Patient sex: M
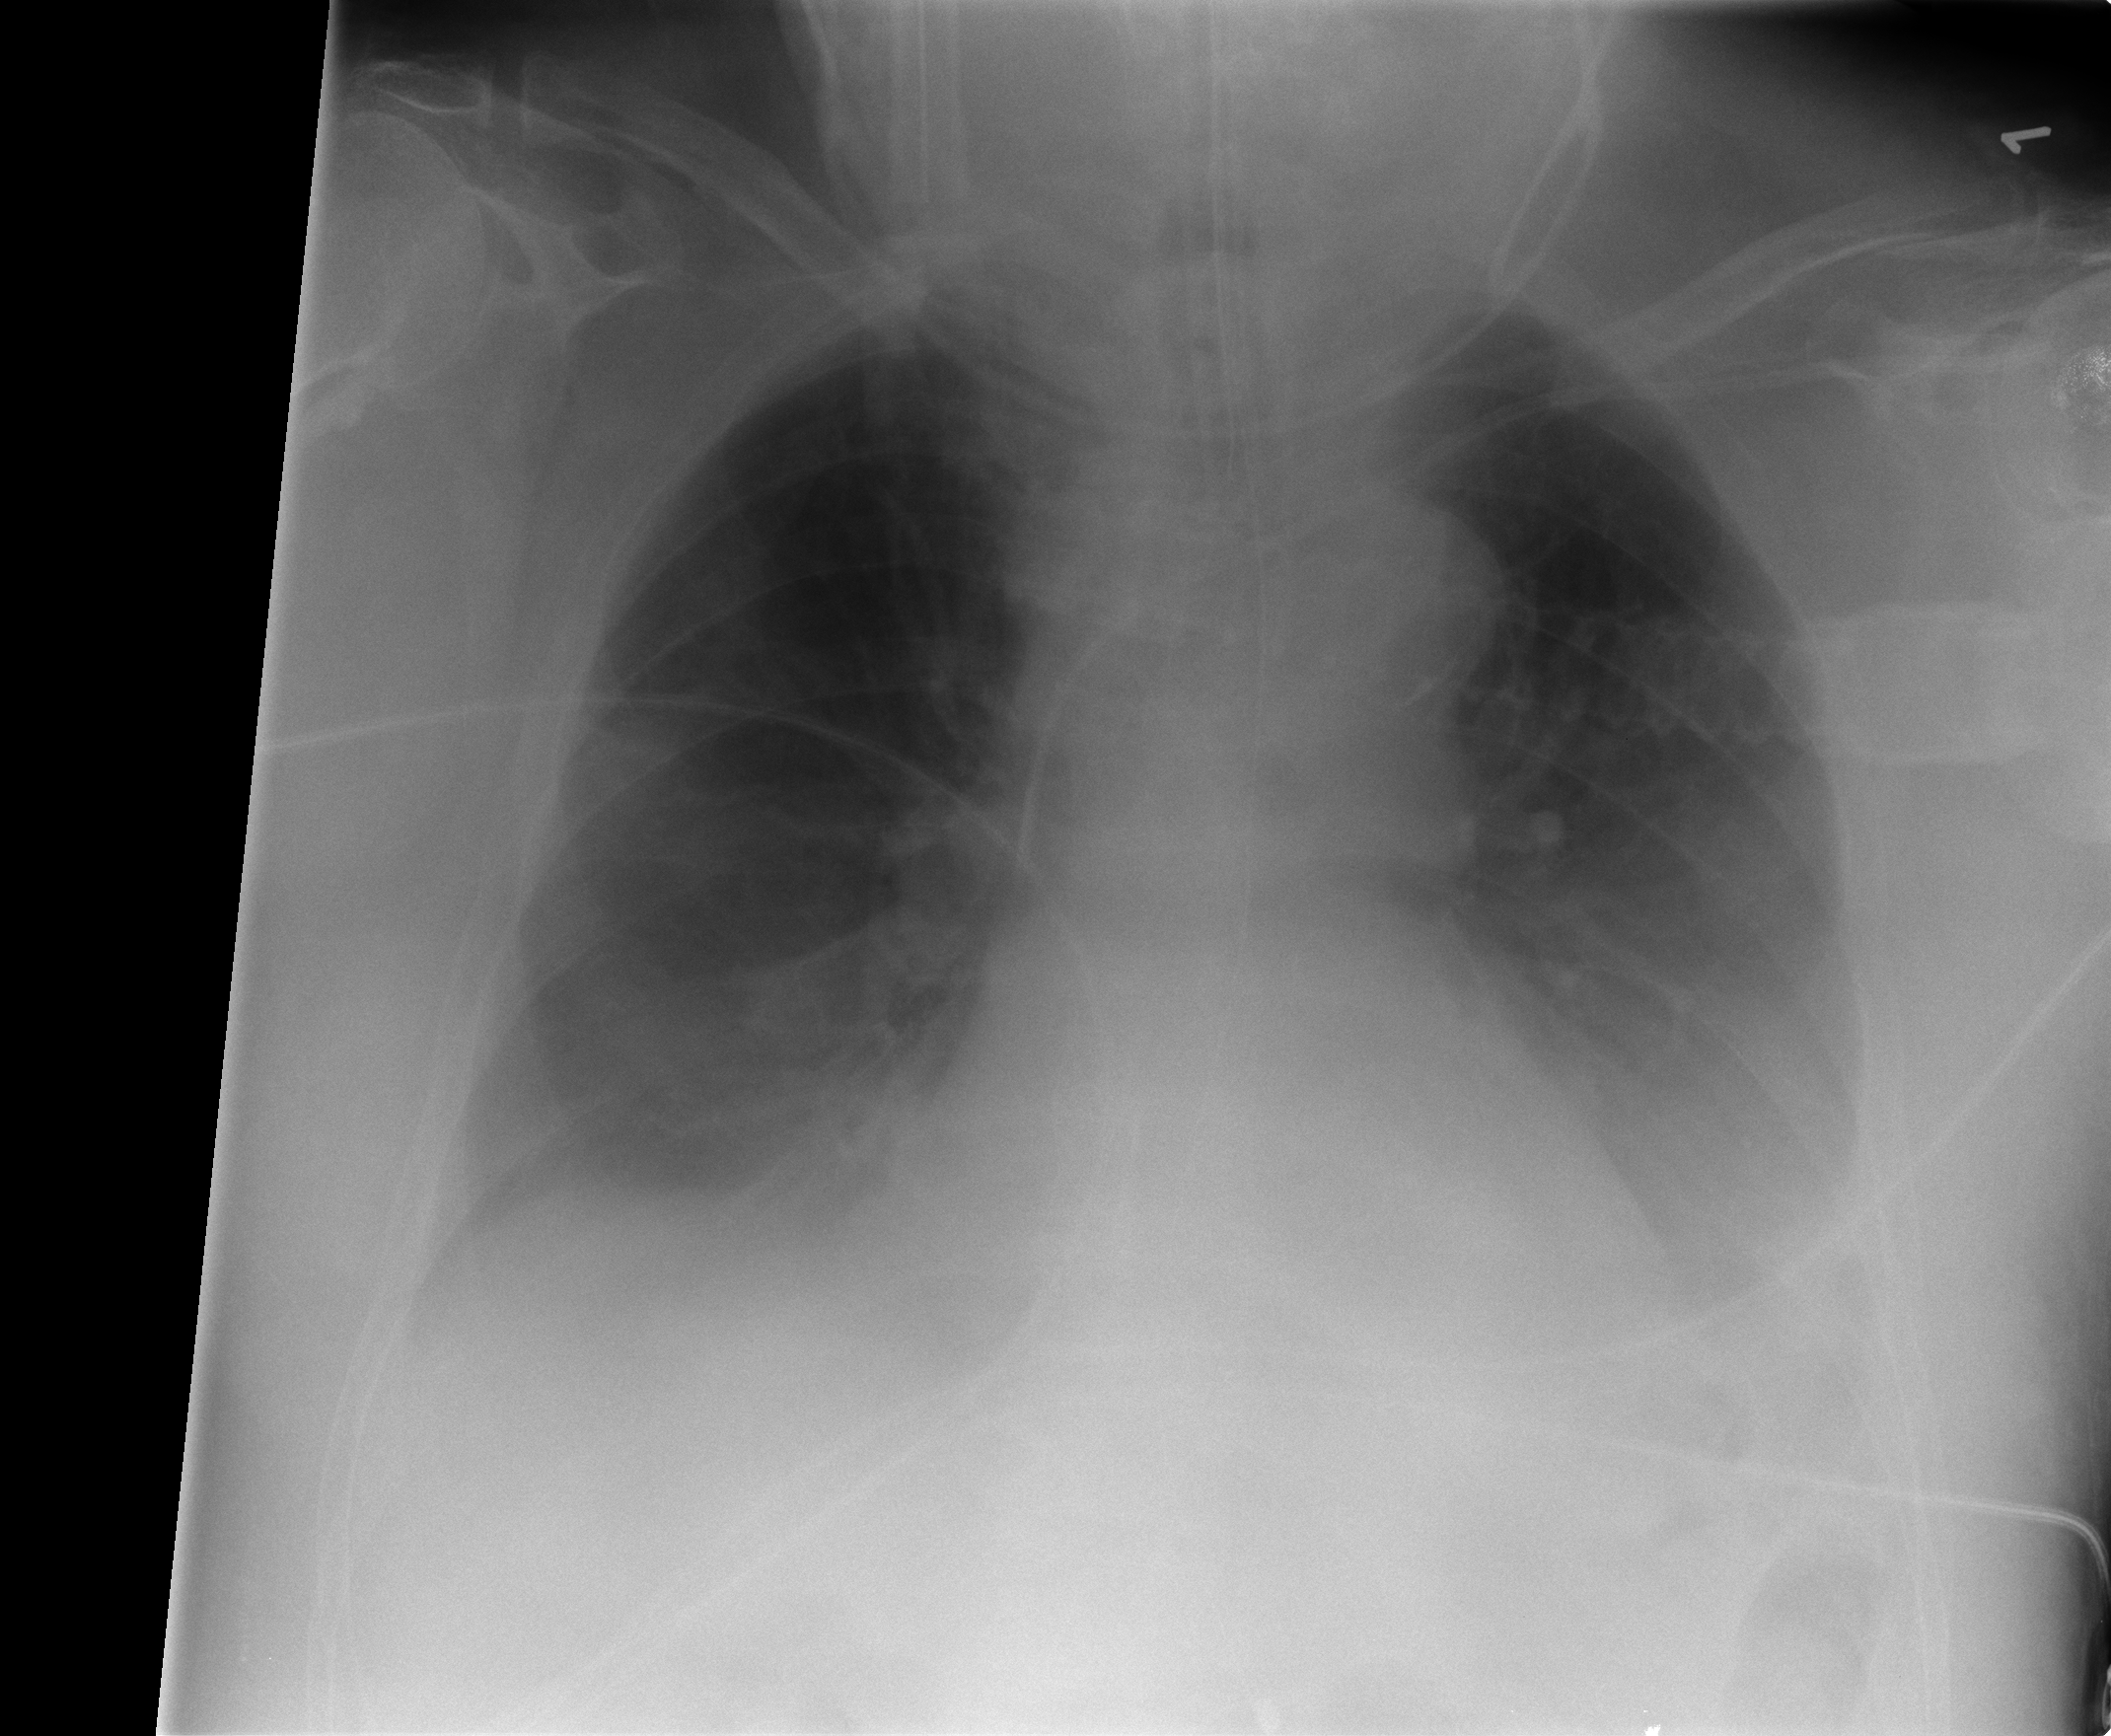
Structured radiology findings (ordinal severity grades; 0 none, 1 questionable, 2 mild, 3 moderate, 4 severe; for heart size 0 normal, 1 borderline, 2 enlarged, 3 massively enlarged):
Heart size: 0
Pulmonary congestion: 2
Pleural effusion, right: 2
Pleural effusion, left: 2
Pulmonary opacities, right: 0
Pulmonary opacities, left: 0
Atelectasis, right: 2
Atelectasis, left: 2